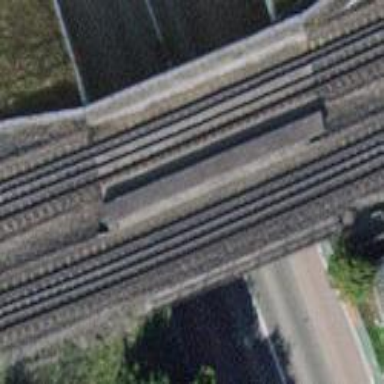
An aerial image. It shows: Man-made bridge.